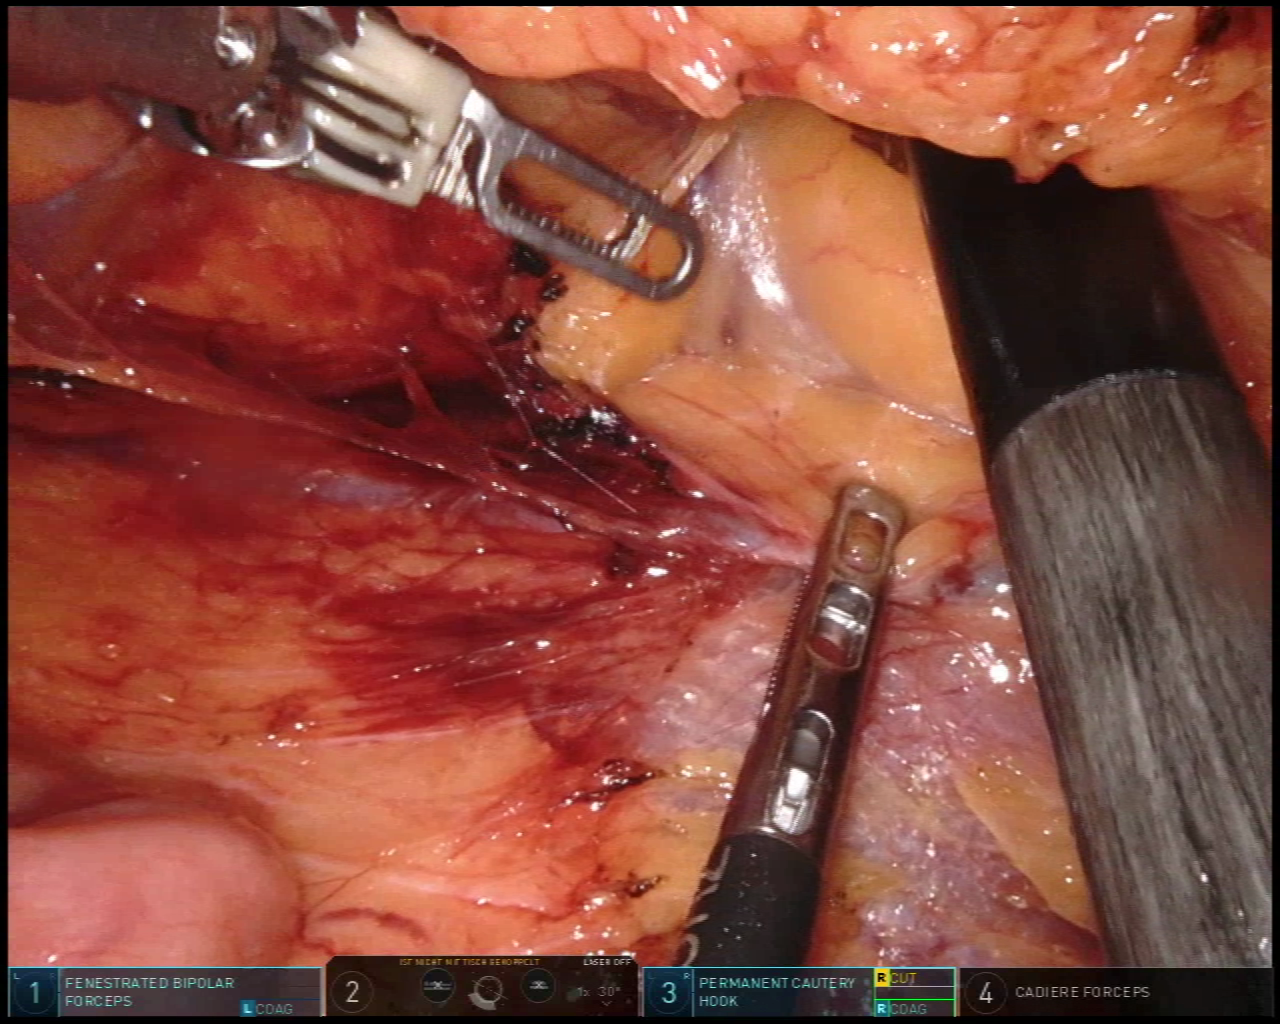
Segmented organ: intestinal_veins
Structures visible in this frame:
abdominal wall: no
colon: no
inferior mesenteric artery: no
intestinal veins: yes
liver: no
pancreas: no
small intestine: yes
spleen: no
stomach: no
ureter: no
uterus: no
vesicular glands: no